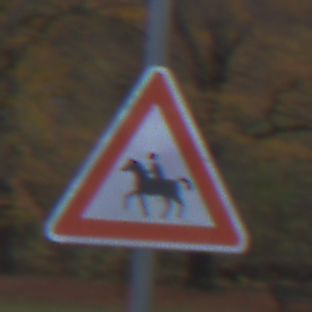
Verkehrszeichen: ReiterRechts
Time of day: SunriseSunset
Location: Outdoor (Nature)
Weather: PartlyCloudy
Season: Autumn
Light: Natural